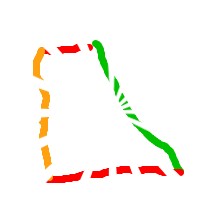
Shape: trapezoid